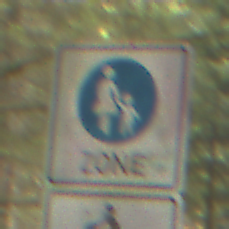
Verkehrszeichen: BeginnFussgaengerzone
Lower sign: EinspurigeFahrzeugeFrei3
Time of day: MorningAfternoon
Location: Outdoor (Nature)
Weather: Overcast
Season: Winter
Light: Natural